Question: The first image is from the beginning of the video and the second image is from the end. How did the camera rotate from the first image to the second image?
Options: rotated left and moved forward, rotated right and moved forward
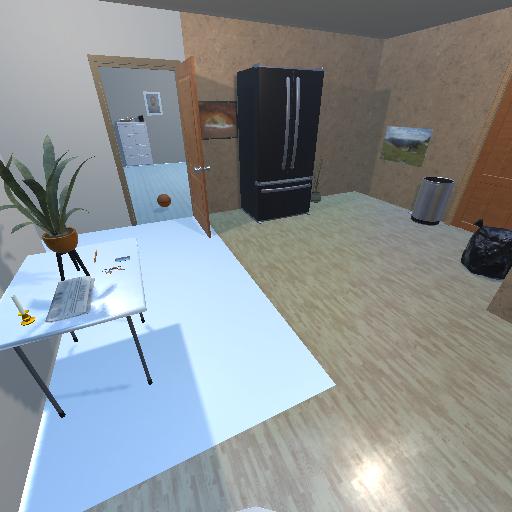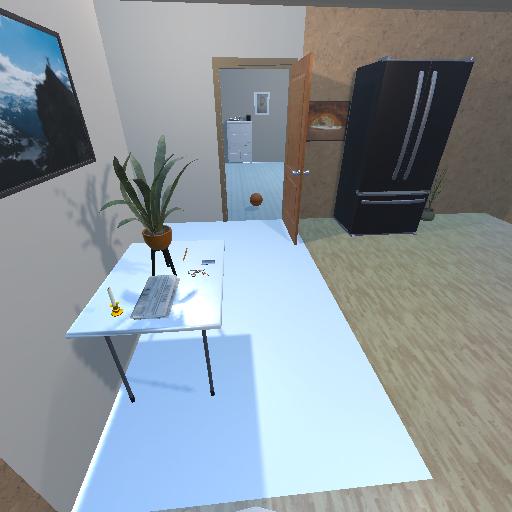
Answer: rotated left and moved forward